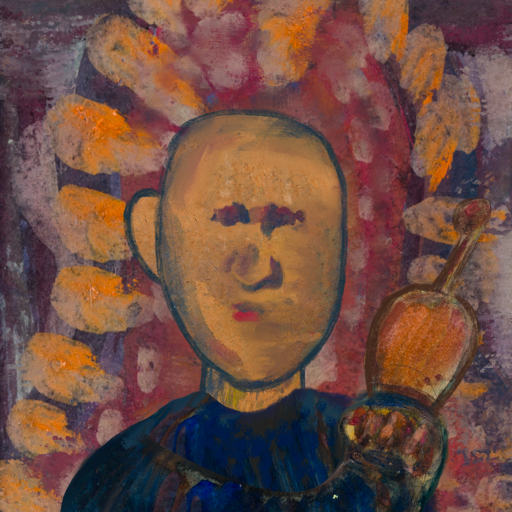
Background: Doll, Head And Neck Front: In_The_Sun, Face Front: In_The_Sun, Bust: Pipe, Hair Front: Blank, Head Accessory: Blank, Second Necklace: Blank, Necklace: Blank, Baby: Blank